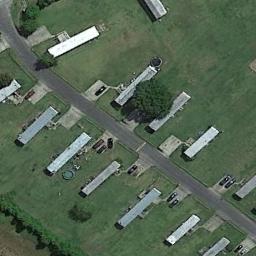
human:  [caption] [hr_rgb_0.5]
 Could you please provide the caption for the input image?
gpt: The mobile home park is on the grass next to the road .

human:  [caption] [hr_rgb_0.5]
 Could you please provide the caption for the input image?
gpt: The mobile home park has some neatly arranged mobile homes on the grass and a road goes through the mobile home park .

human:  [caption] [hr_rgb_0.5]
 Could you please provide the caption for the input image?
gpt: There are rows of mobile homes on each side of the path .

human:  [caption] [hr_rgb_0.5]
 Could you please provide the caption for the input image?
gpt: There are many buildings in the mobile home park .

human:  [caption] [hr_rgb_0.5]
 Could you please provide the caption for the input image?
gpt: There are some buildings on a green meadow in the mobile home park .